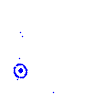
Particle: electron